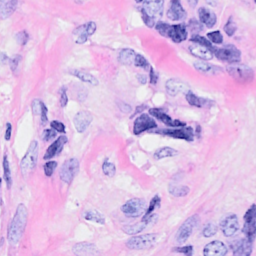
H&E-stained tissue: Breast